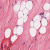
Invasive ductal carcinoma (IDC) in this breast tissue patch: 0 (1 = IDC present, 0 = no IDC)